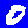
Digit: 0